Field crop: maize
Growth stage: 2
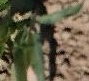
Species: maize